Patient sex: M
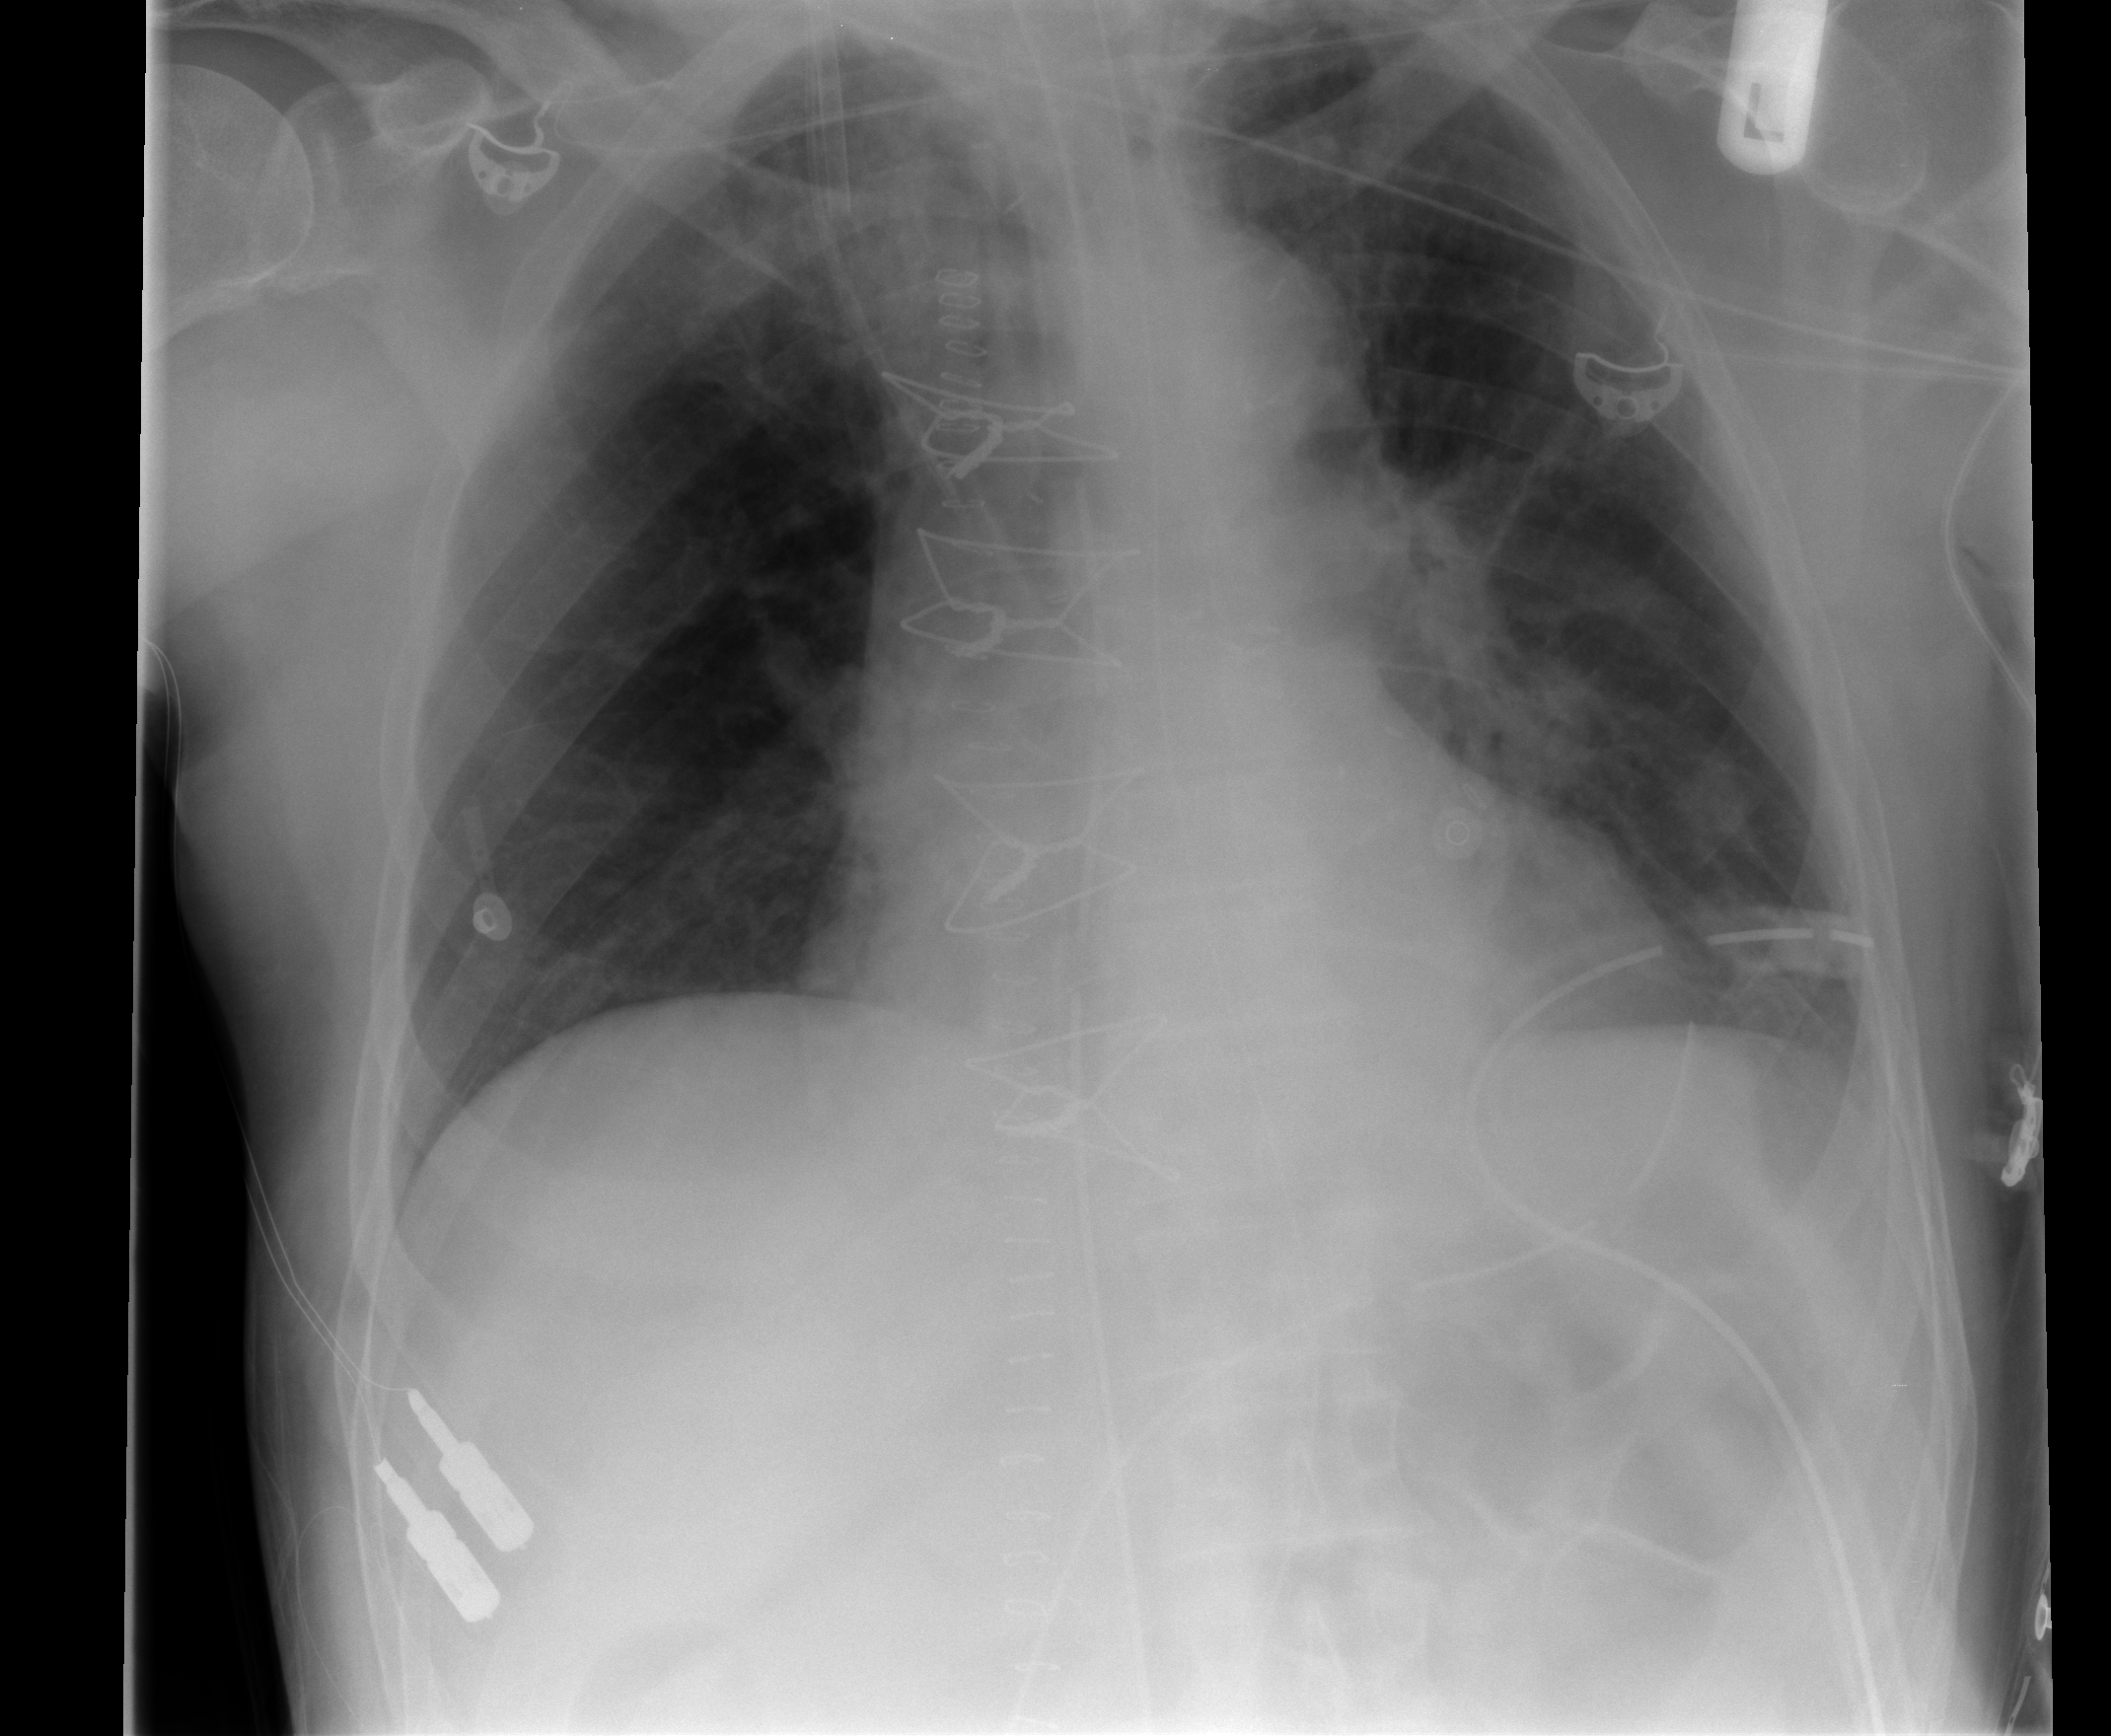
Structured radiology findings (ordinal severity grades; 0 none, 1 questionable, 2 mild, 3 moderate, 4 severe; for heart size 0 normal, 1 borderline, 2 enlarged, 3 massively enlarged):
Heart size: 0
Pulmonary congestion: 0
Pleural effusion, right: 0
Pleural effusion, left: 2
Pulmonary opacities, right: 0
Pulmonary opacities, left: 0
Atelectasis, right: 0
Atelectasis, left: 2